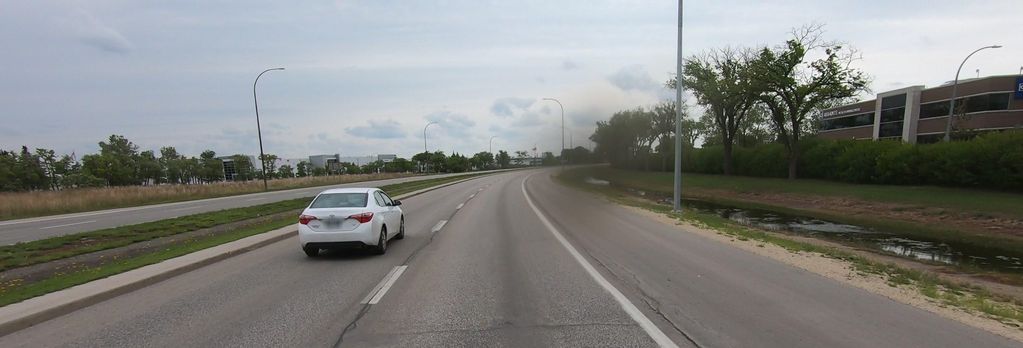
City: winnipeg